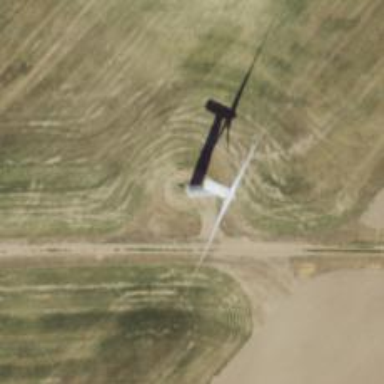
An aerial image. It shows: Wind generator in the form of horizontal axis wind turbine.